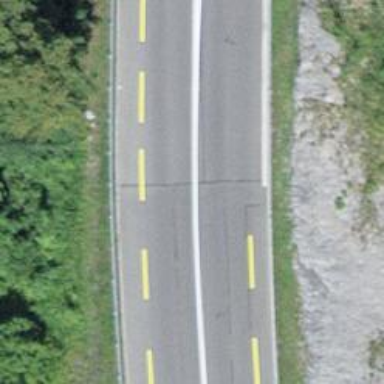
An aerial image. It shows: Primary highway with cycle lane on both sides.